Question: I have been trying to plot a scatterplot matrix using the great <URL> given by Joe Kington:
However, I would like to add xlabels and ylabels on the subplots where I have displayed ticks. When you change the positions of the ticks, the associated x/ylabel does not follow.
I have not been able to find an option to change the location of the label; I was hoping to find something like 'ax.set_xlabel('XLabel',position='top')' but it does not exist.
This is what I get finally,

For example I would like X axis4 to be above the ticks.
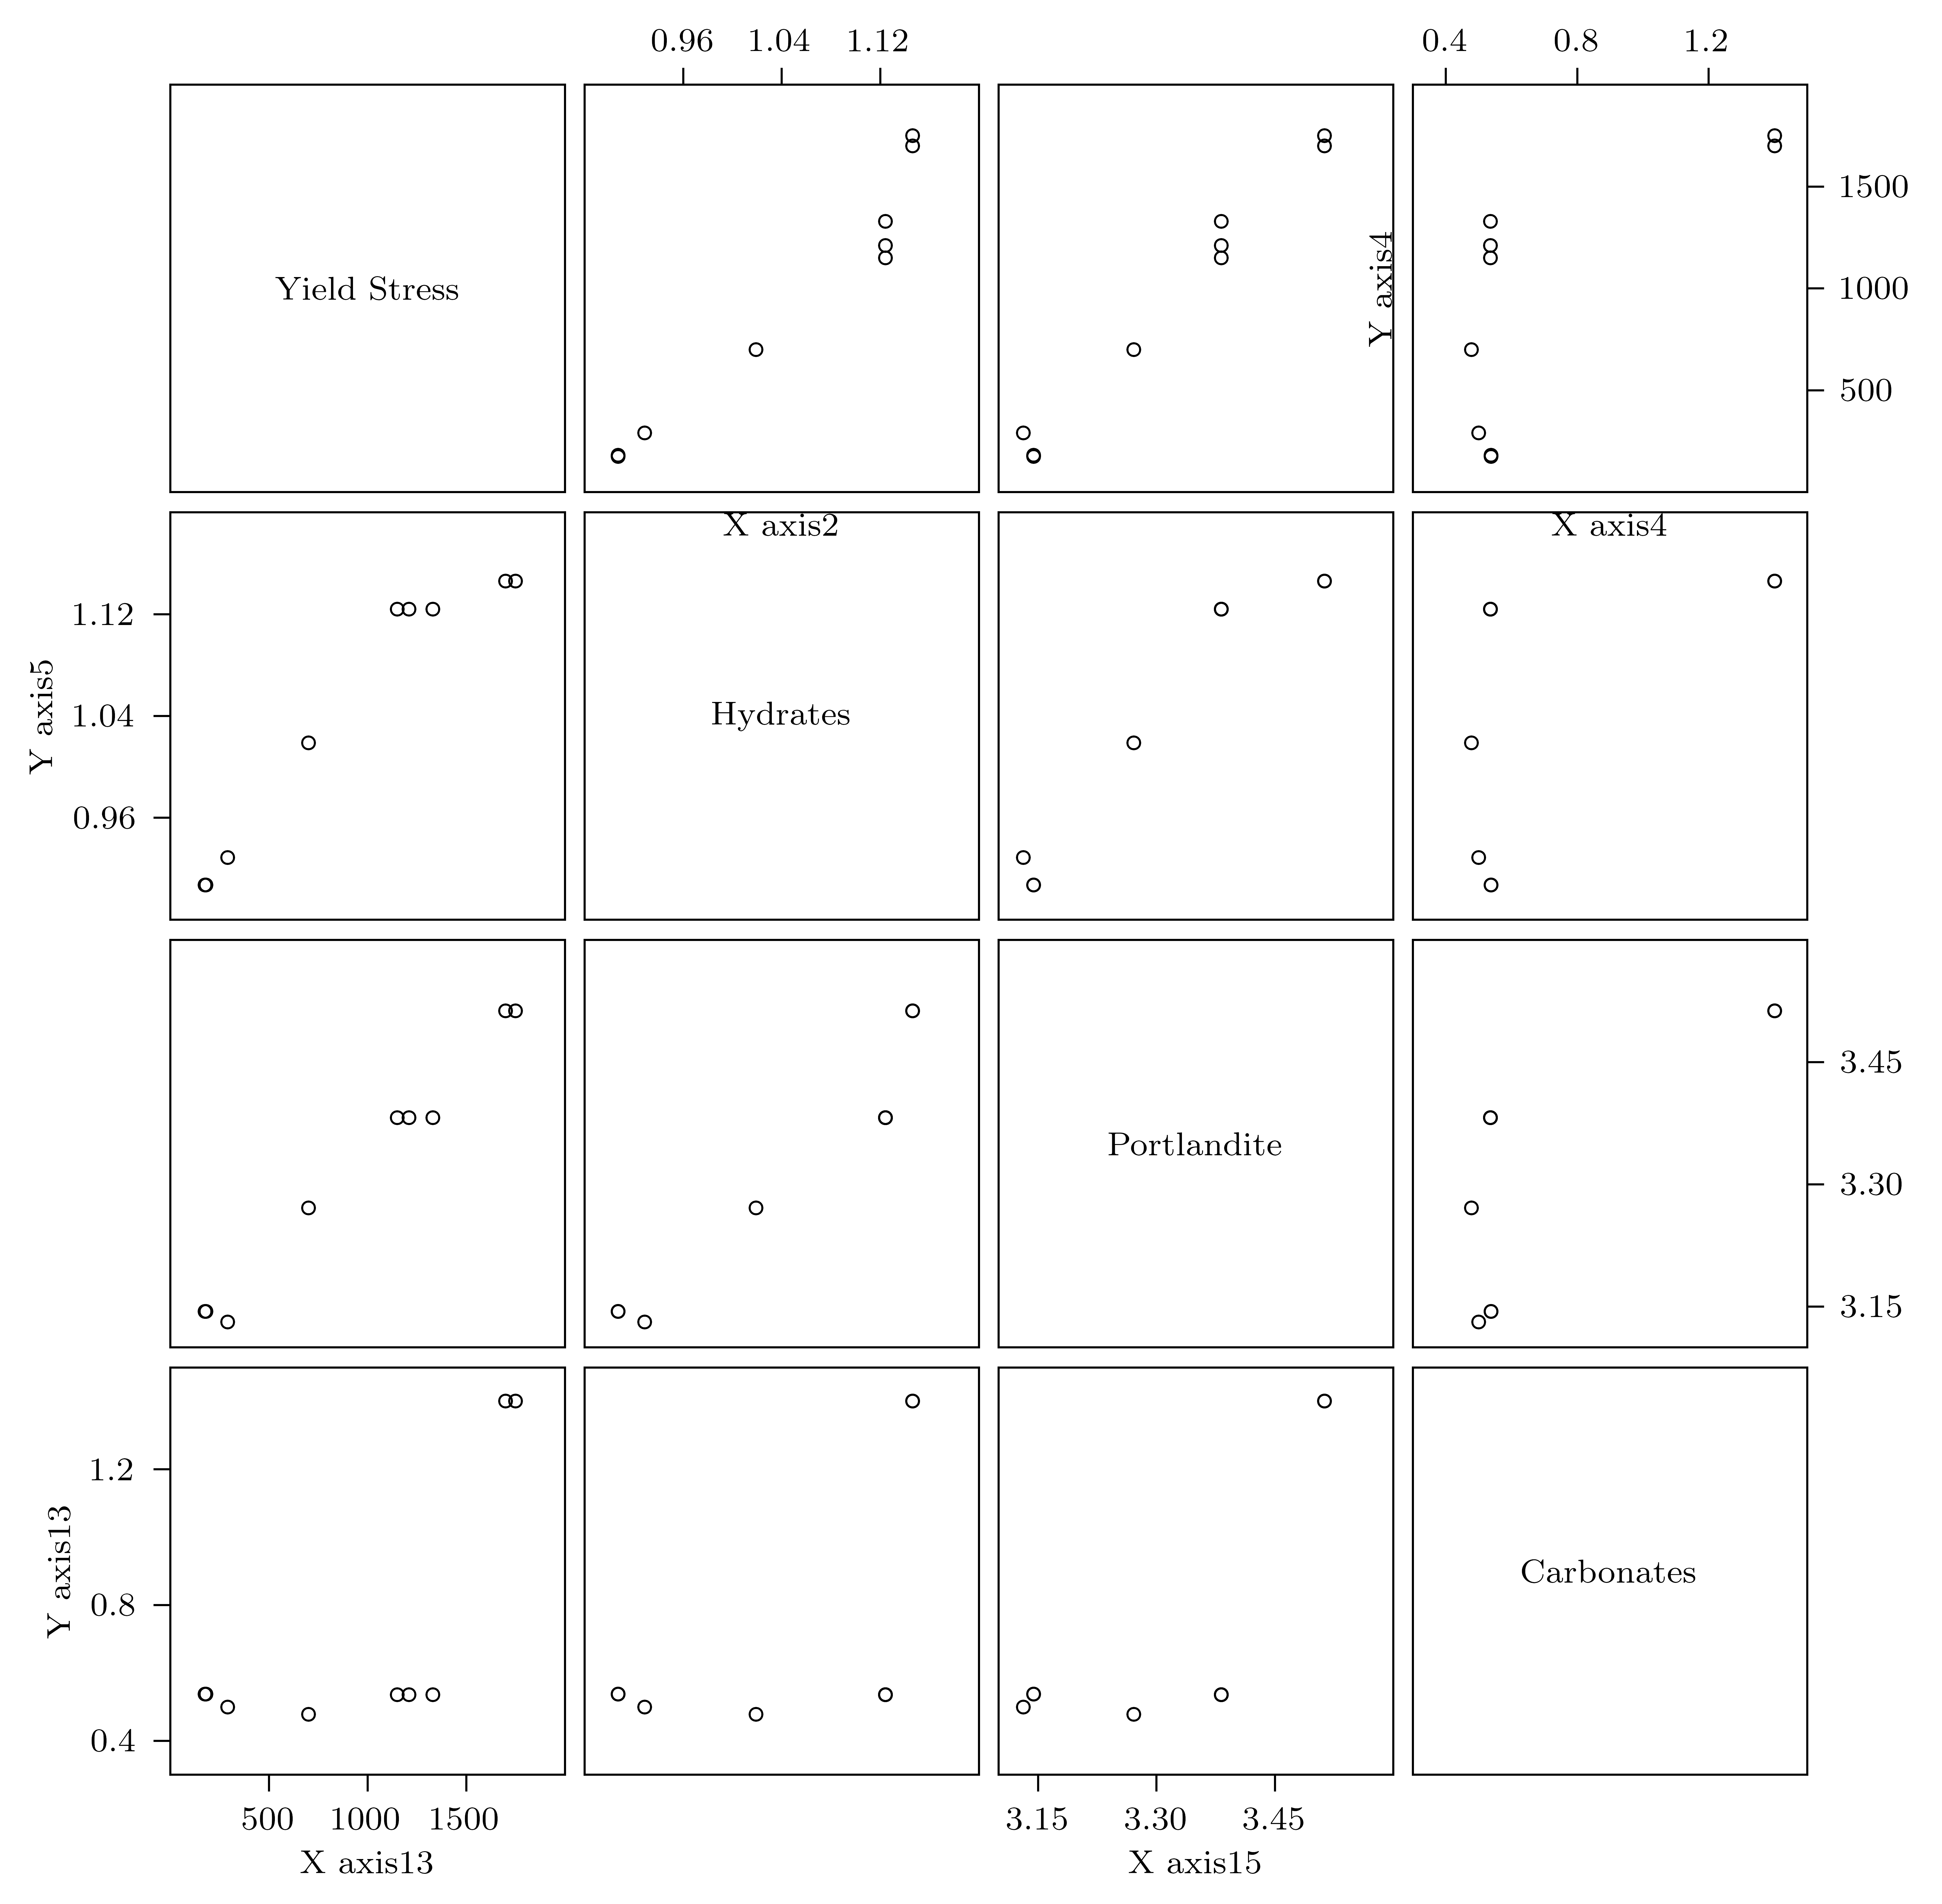
Answer: If you want to change the x-label from bottom to top, or the y-label from left to right, you can (provided the specific suplot is called 'ax') do it by calling:
'''
ax.xaxis.set_label_position('top')
ax.yaxis.set_label_position('right')
'''
If you for example want the label "X label 2" to stay where it is but don't overlap the other subplot, you can try to add a
'''
fig.tight_layout()
'''
just before the 'fig.show()'.